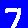
Digit: 7